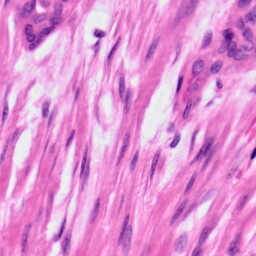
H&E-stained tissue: Ovarian